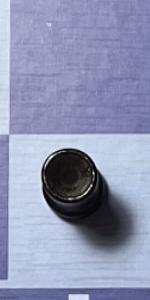
Label: Rook_Black